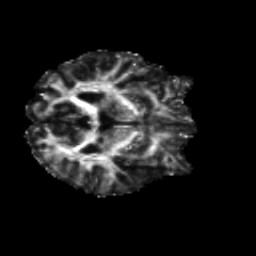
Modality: FA
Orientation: axial
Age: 24
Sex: male
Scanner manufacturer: siemens
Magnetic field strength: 3 T
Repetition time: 8.8 s
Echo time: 0.085 s